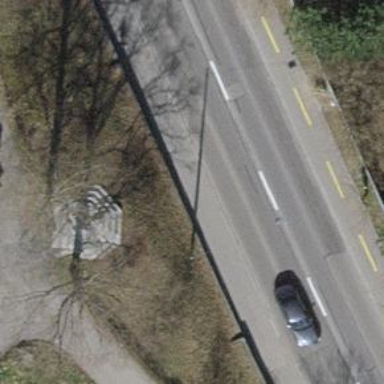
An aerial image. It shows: Hedge barrier.